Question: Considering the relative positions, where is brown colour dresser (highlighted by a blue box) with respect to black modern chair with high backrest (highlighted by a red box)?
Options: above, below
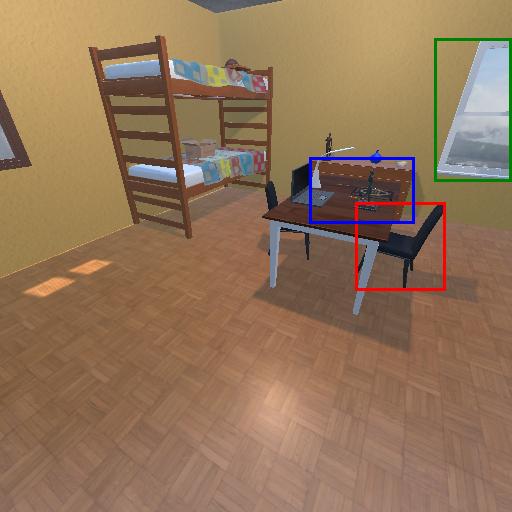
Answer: above